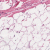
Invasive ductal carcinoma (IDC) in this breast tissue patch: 0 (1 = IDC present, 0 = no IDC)